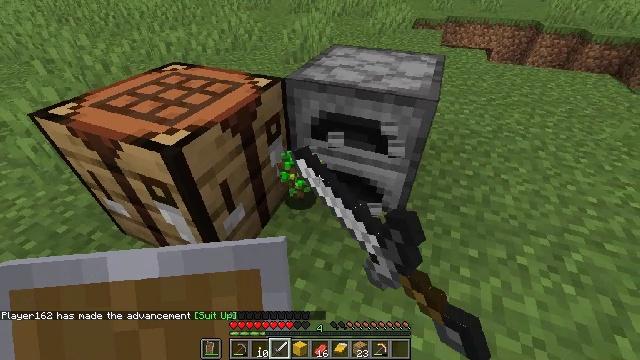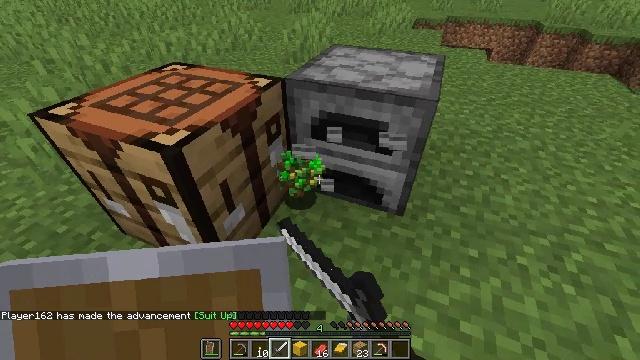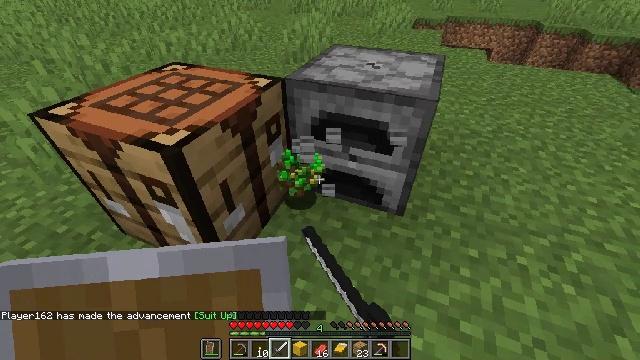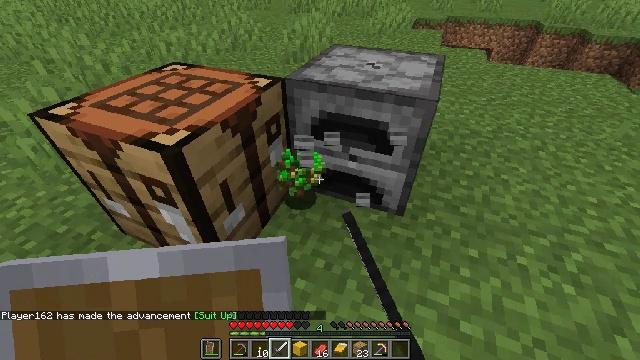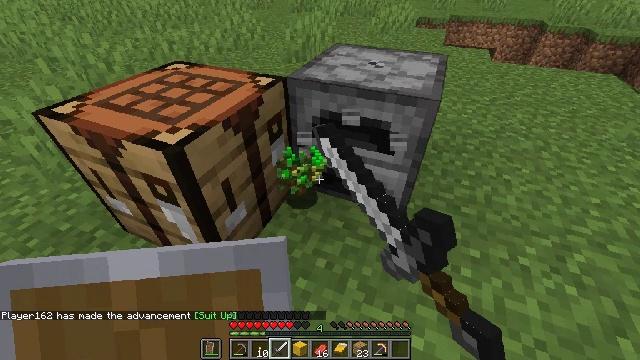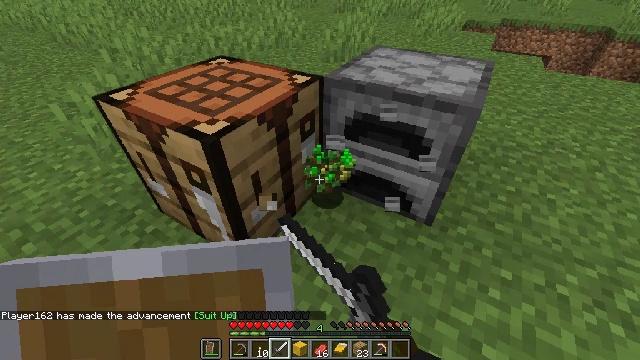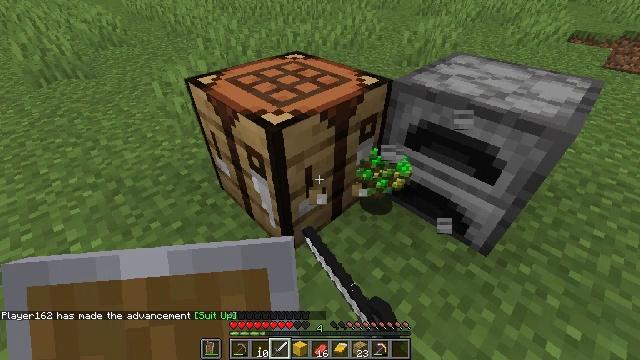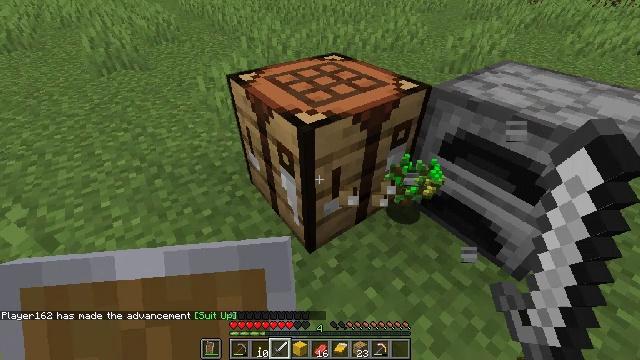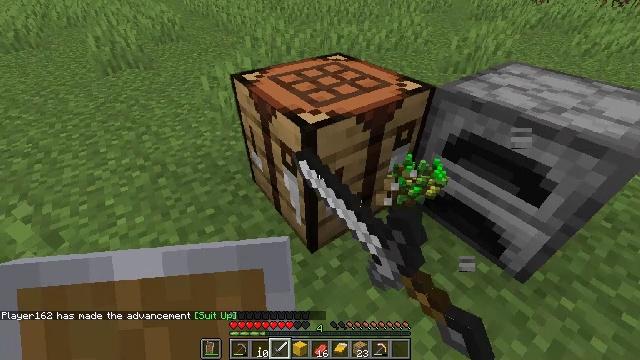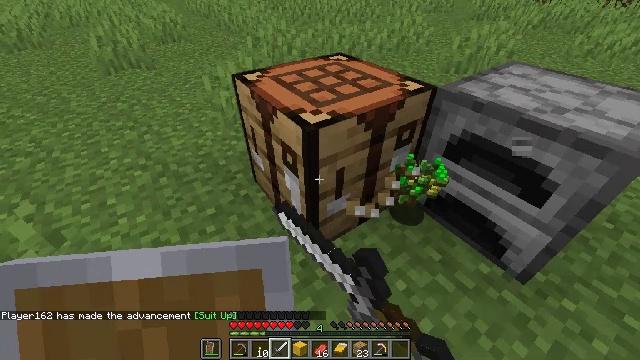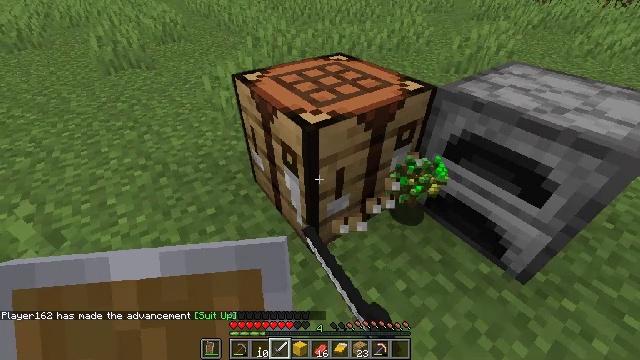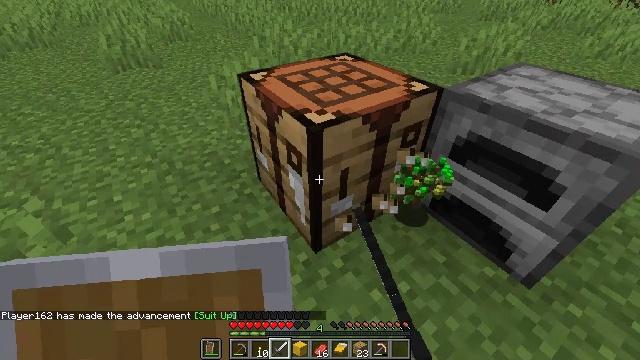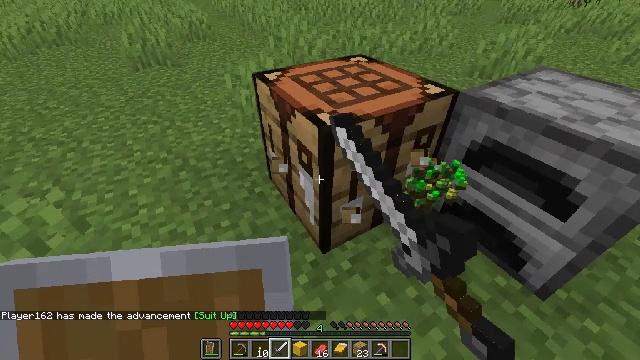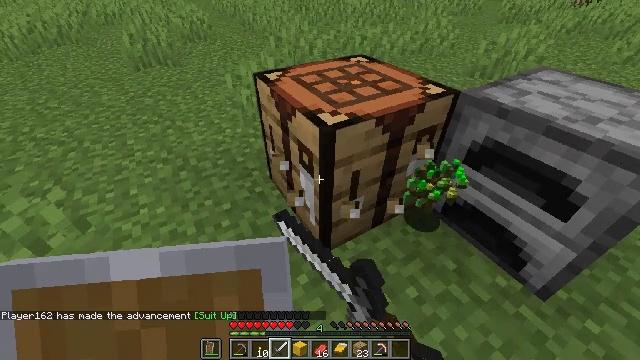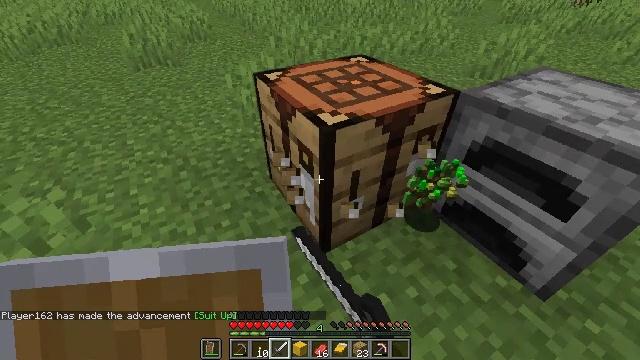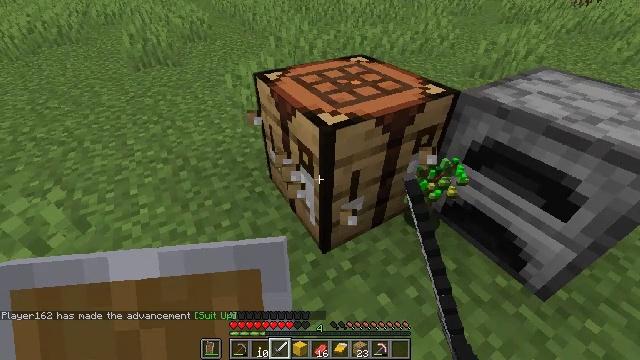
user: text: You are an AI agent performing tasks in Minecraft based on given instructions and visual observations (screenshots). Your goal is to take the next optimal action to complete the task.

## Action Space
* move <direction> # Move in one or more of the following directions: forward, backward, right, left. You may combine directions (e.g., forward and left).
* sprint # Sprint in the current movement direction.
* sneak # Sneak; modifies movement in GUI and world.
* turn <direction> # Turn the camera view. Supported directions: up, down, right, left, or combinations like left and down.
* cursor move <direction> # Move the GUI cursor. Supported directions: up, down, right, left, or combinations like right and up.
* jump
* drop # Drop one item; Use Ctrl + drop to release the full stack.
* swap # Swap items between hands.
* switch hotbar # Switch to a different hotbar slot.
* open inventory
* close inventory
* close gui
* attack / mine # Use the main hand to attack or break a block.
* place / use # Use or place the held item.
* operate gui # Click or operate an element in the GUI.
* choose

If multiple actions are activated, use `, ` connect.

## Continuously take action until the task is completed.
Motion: motion action
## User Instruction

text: Get the crafting table into the inventory.
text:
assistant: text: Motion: attack / mine
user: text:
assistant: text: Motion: attack / mine
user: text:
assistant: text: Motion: attack / mine
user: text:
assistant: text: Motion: attack / mine
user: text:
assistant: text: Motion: turn left, attack / mine
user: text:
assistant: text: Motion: turn left, attack / mine
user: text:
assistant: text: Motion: turn left, attack / mine
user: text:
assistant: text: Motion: attack / mine
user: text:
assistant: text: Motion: attack / mine
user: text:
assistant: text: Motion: attack / mine
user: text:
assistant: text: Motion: turn left, attack / mine
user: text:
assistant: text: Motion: turn left, attack / mine
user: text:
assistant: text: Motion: attack / mine
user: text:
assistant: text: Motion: attack / mine
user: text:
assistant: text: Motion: attack / mine
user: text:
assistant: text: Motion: attack / mine
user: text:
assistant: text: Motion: attack / mine
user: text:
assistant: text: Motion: attack / mine
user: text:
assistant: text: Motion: attack / mine
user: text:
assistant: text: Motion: attack / mine
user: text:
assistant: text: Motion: attack / mine
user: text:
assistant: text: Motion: attack / mine
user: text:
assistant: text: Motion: attack / mine
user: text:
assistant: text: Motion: attack / mine
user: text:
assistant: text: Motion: attack / mine
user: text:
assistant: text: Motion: turn right, attack / mine
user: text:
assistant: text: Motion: turn right, attack / mine
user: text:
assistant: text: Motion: turn right, attack / mine
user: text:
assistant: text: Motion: turn right, attack / mine
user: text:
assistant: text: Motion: turn right, attack / mine